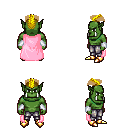
a pixel art fantasy rpg character, male body template, orc, green skin, pink cape, metal pants, blonde short mohawk hairstyle, white cloth bracers, gold boots, four views (front, back, left, right), 2x2 character sprite sheet, small pixel art, hard edges, no anti-aliasing